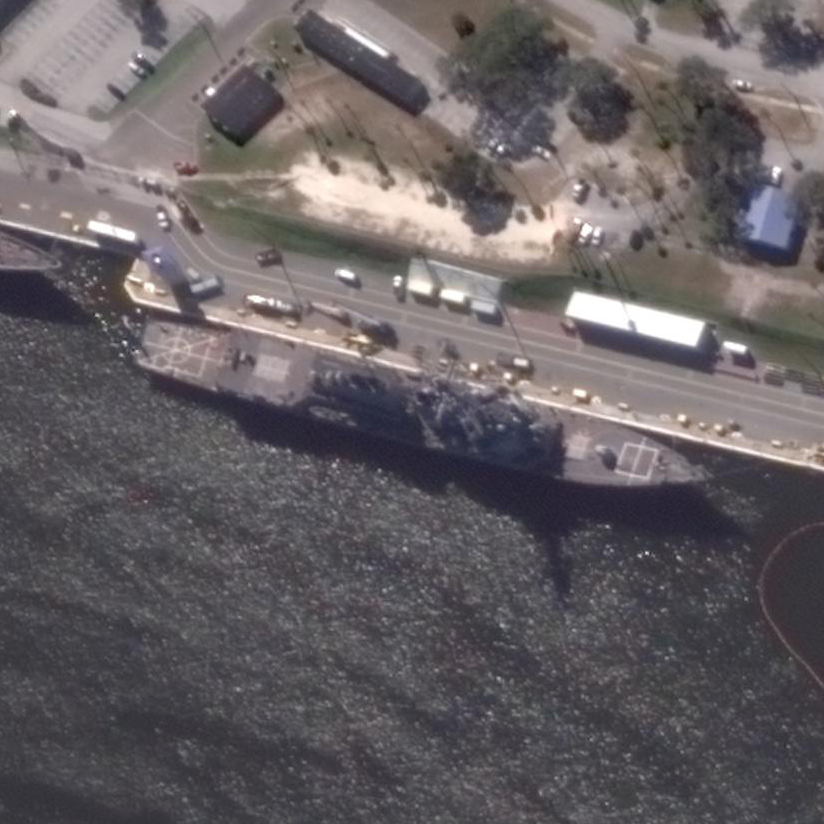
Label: destroyer